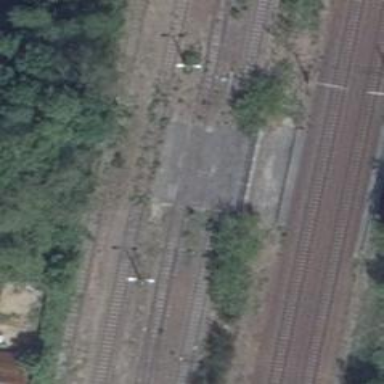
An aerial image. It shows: Railway bridge over siding rail service.